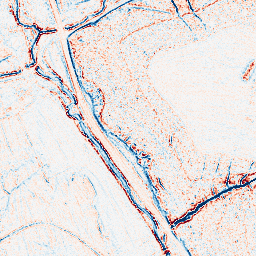
Category: edge_preserving
Decomposition family: bilateral
Decomposition parameters: d: 5
sigma_color: 150
sigma_space: 100
Upsampling method: cubic_mitchell
Upsampling parameters: scale: 2
Upsampling scale: 2